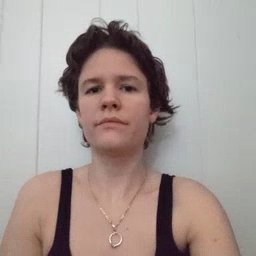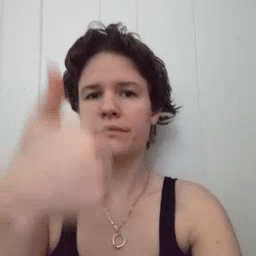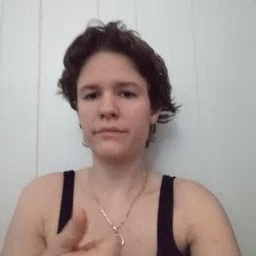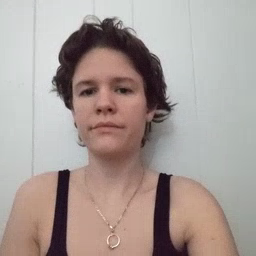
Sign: every